Field crop: tomato
Growth stage: 2
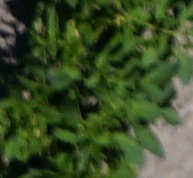
Species: tomato